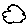
Label: cloud